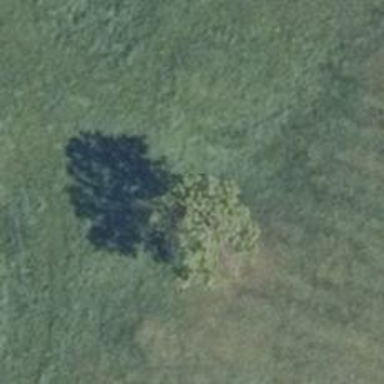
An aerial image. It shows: Hunting stand.